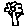
Label: flower